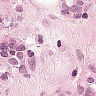
Metastatic tissue present: yes